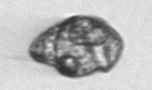
Label: Proterythropsis